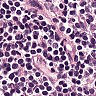
Metastatic tissue present: no